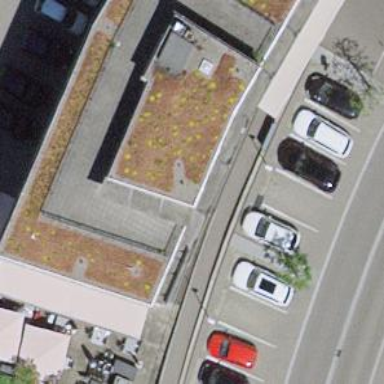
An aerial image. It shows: Street side parking area.